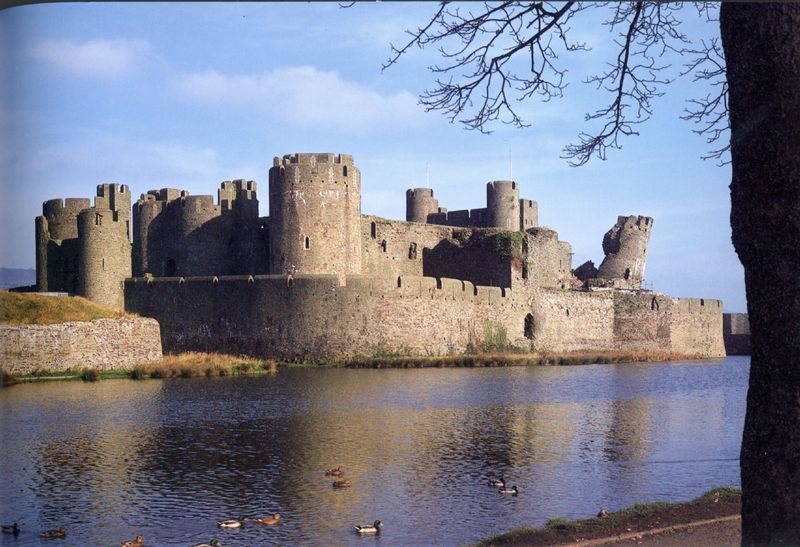
Titel: Caerphilly Castle (Castell Caerffili), Wales
Standort: (GB Wales) (EU - GB - Wales)
Schlagwörter: baum, himmel, meer, wasser, wolken, fluss, fenster, gras, weg, stein, spiegelung, turm, mauer, farbe, enten, zinnen, befestigung, foto, fotografie, ruine, burg, türme, festung, erpel, farbfoto, wall, schießscharten, ecktürme, trutzburg, wasserburg, farbaufnahme, wales